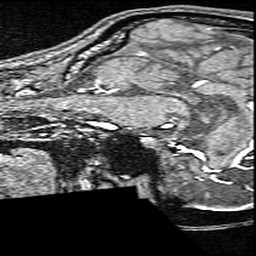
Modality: angio
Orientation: sagittal
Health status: ill
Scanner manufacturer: siemens
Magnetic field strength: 3 T
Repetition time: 0.023 s
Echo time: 0.00418 s